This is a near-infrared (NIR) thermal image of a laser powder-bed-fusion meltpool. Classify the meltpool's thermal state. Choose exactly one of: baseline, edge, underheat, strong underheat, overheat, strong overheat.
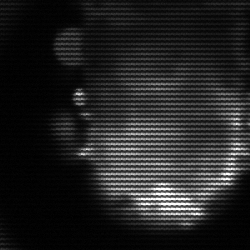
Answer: baseline